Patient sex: M
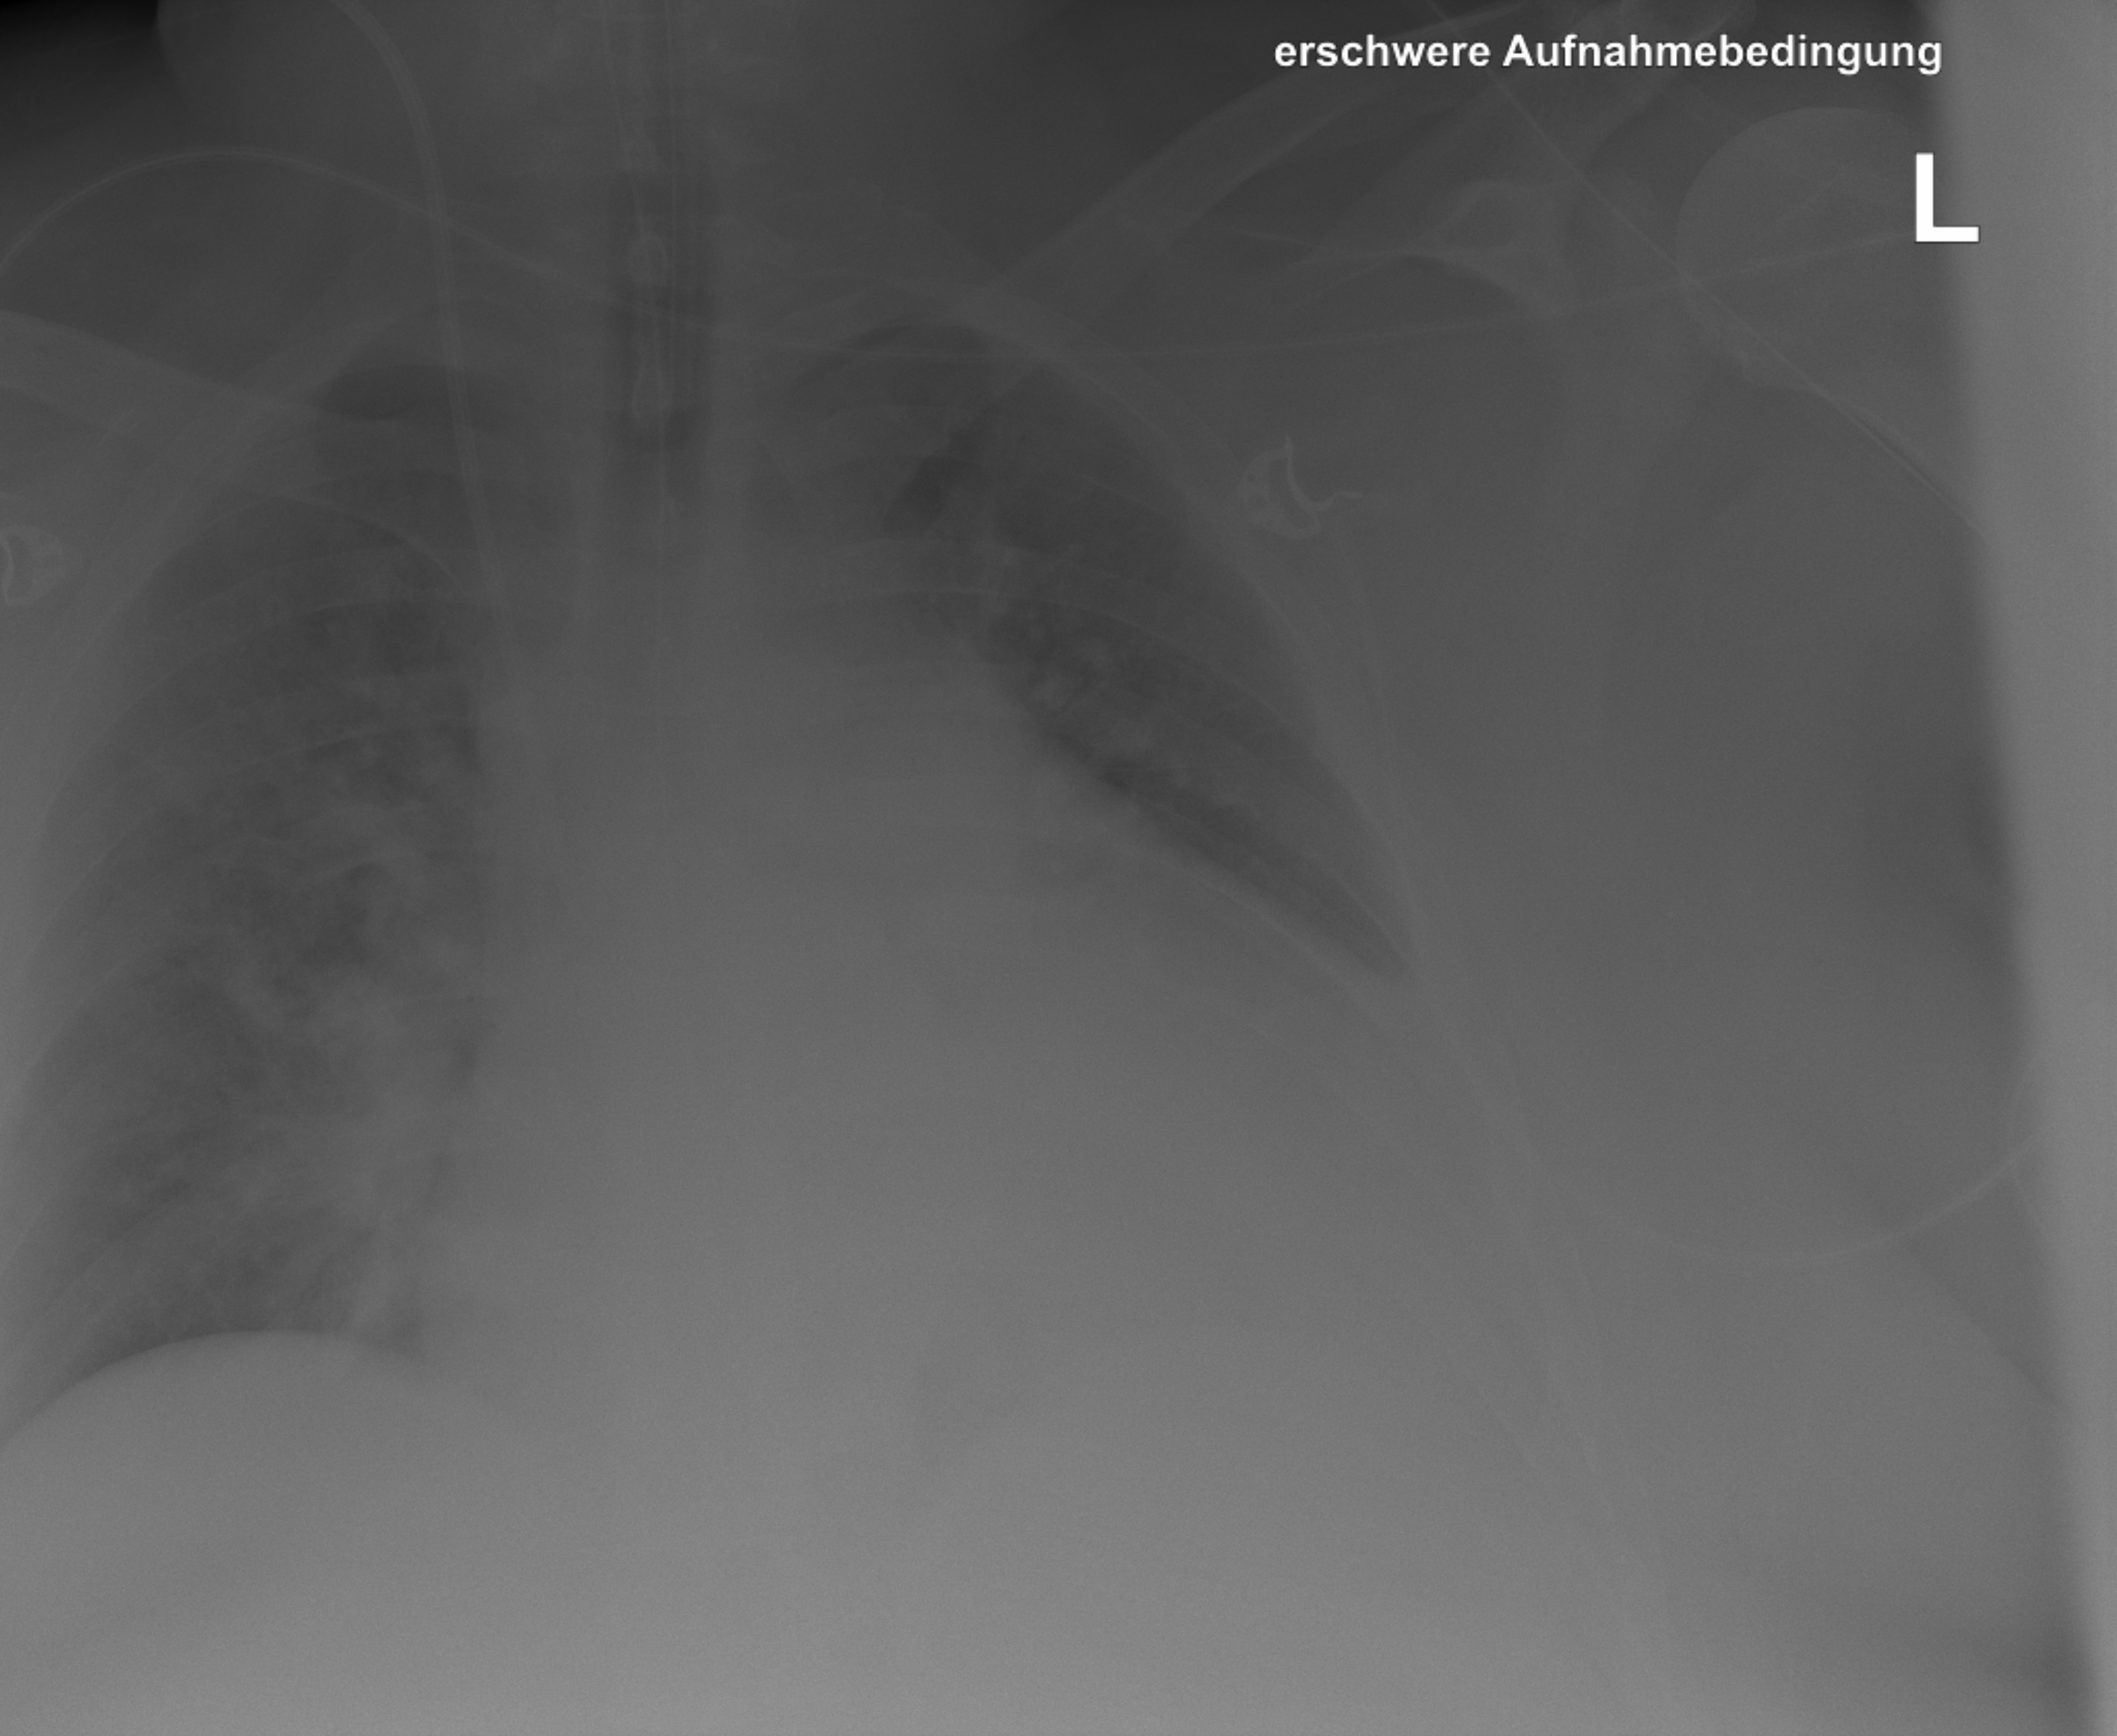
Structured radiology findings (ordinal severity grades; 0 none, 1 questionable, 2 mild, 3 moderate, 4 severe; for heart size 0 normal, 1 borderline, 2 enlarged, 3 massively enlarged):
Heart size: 3
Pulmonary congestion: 2
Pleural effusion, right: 0
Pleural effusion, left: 2
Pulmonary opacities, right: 2
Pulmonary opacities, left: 1
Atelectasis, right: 1
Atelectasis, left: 2